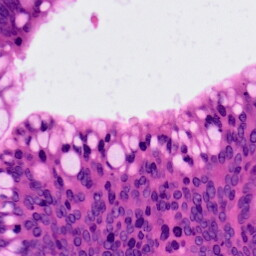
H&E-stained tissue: Colon